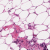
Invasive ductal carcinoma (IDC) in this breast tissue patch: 1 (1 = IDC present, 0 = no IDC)